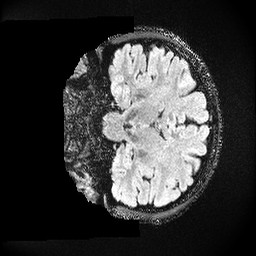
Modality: FLAIR
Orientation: coronal
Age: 28
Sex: female
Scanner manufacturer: ge
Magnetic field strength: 3 T
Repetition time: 4.802 s
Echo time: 0.1162 s